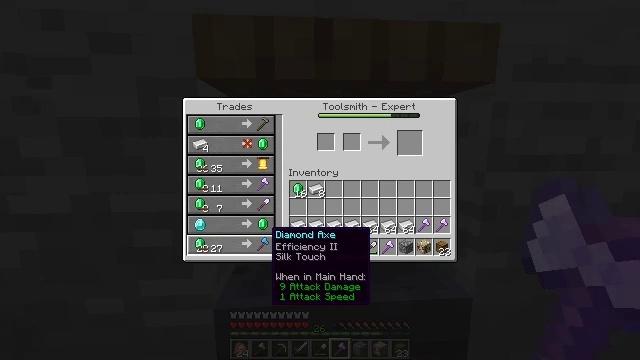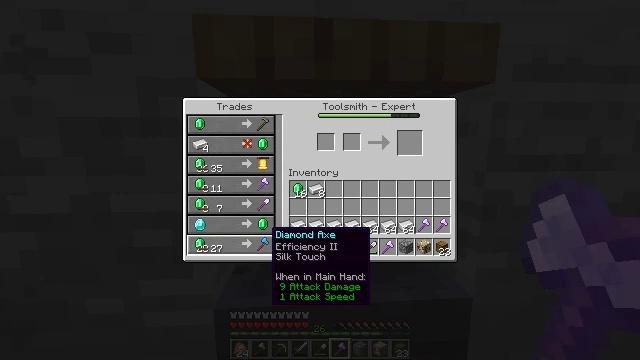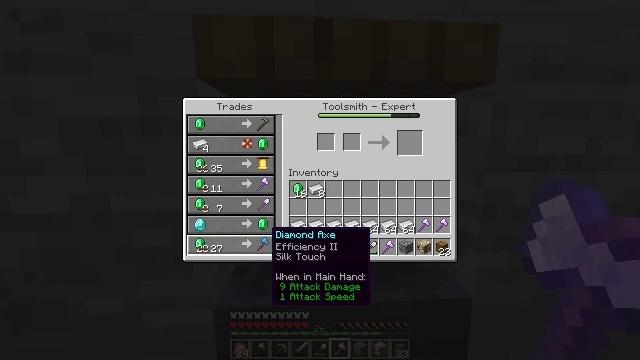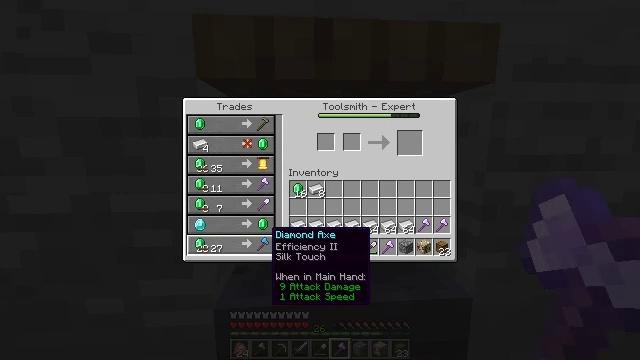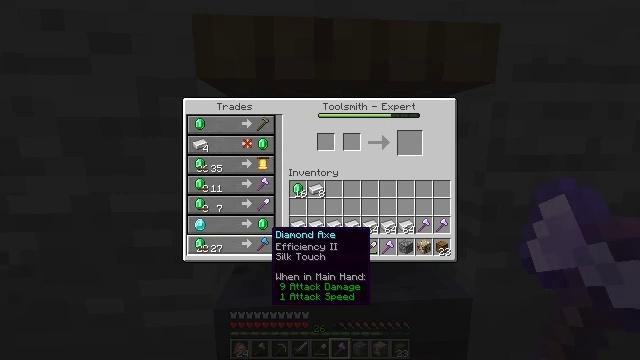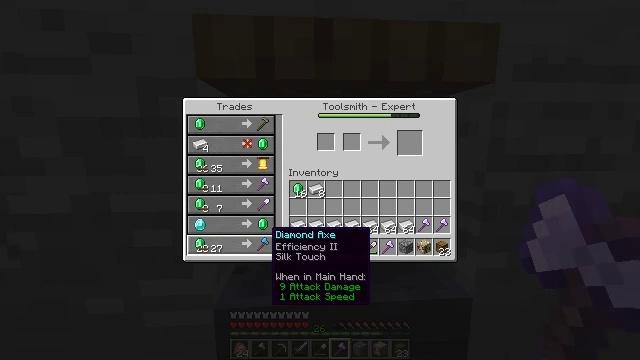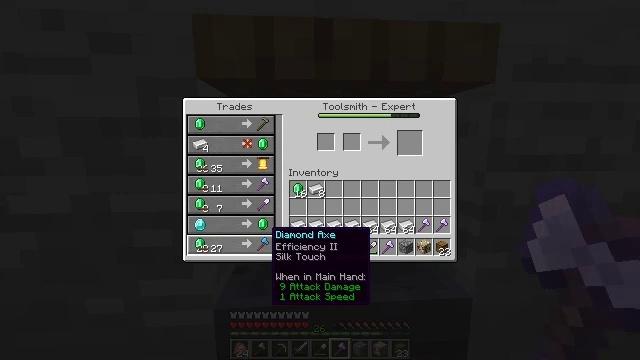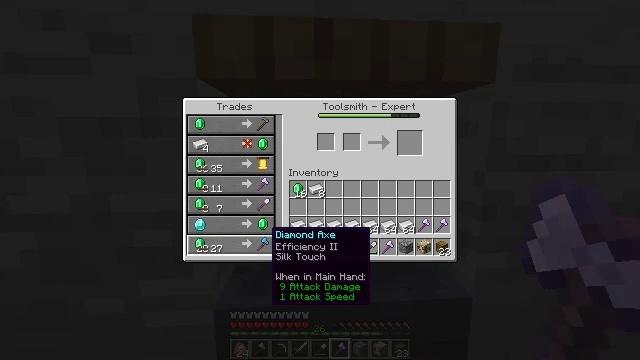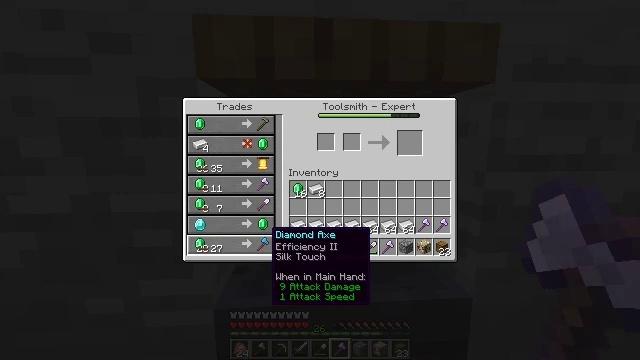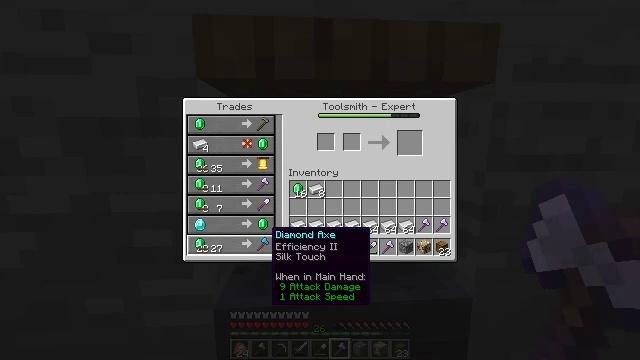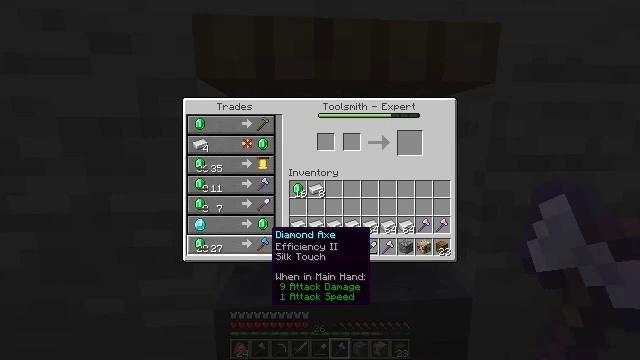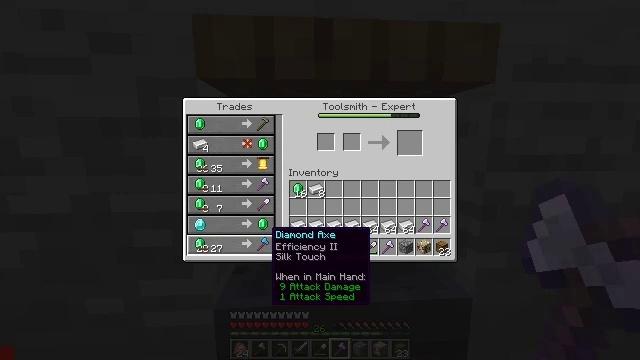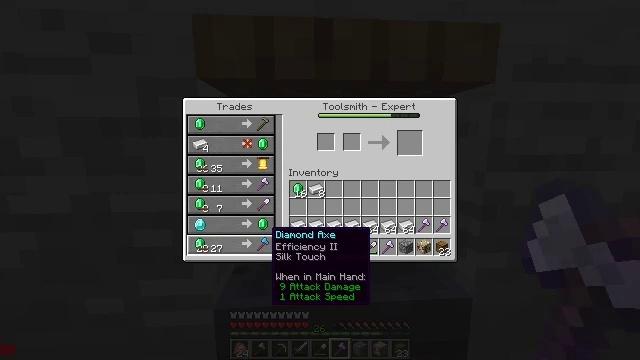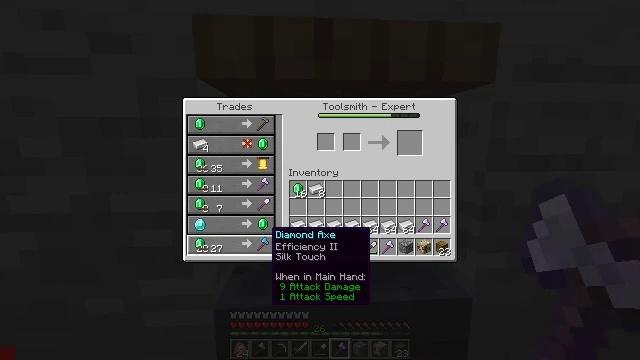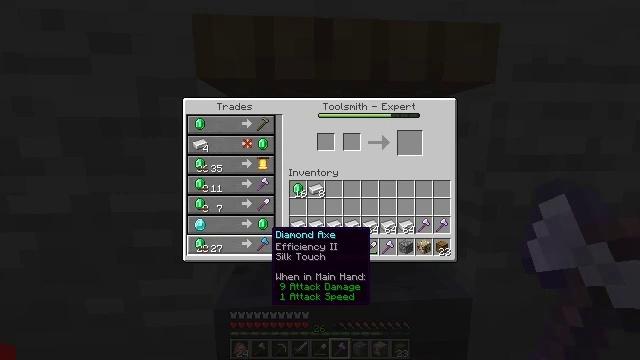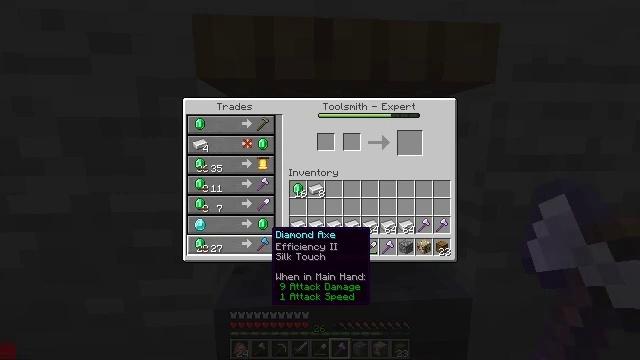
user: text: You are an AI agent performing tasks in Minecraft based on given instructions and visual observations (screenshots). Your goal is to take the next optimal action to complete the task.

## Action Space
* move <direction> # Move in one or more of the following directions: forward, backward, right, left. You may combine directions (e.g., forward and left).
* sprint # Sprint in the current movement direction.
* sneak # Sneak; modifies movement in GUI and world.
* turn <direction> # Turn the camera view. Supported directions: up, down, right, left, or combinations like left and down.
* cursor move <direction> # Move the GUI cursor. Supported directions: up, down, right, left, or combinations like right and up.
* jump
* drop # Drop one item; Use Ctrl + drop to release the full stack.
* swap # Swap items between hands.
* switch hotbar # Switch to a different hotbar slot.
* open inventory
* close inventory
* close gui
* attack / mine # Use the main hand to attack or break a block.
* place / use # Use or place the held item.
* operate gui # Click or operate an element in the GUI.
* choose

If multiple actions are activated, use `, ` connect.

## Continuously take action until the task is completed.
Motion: motion action
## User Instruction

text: Open a crafting table to craft an iron shovel.
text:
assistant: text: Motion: no_op
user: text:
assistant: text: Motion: no_op
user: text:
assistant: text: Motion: no_op
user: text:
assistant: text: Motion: no_op
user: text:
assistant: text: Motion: no_op
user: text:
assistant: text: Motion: no_op
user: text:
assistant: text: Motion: no_op
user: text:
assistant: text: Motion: no_op
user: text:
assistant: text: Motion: no_op
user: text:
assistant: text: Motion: no_op
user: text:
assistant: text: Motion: no_op
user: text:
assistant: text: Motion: no_op
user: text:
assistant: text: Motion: no_op
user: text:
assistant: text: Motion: no_op
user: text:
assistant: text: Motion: no_op
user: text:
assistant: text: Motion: no_op
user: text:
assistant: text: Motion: no_op
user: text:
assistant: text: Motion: no_op
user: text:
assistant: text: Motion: no_op
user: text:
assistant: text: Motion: no_op
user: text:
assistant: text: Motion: no_op
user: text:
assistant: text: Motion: no_op
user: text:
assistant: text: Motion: no_op
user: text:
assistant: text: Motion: no_op
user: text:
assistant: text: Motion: no_op
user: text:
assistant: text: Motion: no_op
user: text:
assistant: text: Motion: no_op
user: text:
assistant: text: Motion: no_op
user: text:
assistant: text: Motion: no_op
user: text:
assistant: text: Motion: no_op